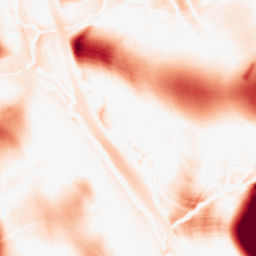
Category: morphological
Decomposition family: morphological
Decomposition parameters: operation: opening
size: 50
Upsampling method: bilinear
Upsampling parameters: scale: 2
Upsampling scale: 2